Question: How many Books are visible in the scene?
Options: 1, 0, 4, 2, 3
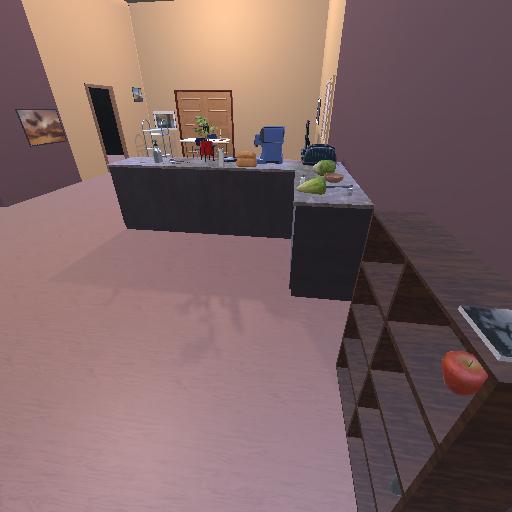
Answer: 1